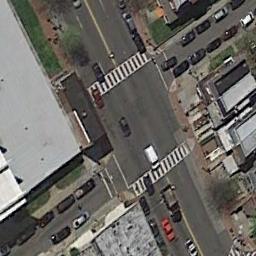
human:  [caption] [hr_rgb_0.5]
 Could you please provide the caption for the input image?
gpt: There are many moving and waiting vehicles on the road at the intersection, And there are many buildings around the intersection .

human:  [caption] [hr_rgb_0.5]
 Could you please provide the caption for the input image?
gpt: Some cars and many buildings are near two intersections .

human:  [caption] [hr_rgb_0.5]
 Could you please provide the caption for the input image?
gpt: There are some gray buildings beside the intersection .

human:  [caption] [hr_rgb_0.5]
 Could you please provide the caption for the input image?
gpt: There are two zebra crossings at the intersection .

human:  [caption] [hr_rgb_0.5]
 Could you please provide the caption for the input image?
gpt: An intersection with dense traffic is between some buildings  .